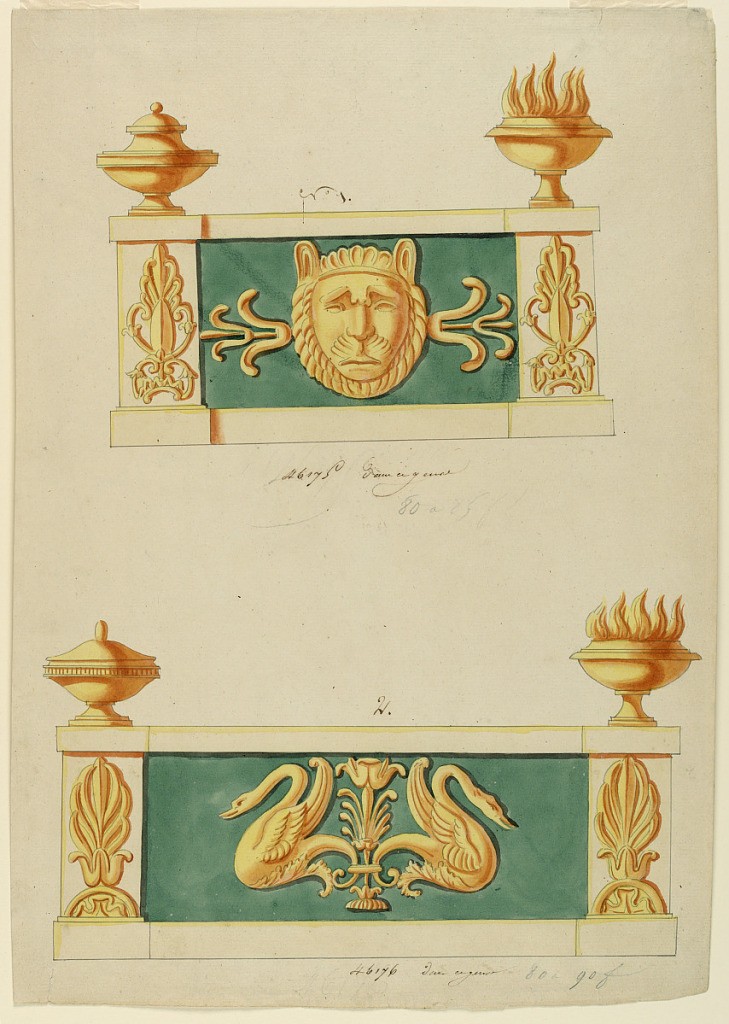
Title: Design for two andirons
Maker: Lefebvre Manufactory, Tournai
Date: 1800–1825
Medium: Brush and yellow, green, red, black watercolor, graphite, on cream laid paper
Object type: Drawing
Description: Above: center panel with a lion mask flanked by pilasters decorated with palmette motif. On top, lowered bowl at left; footed flaming bowl at right.
Below: center panel shows opposing fantastic swans flanking a floral motif. Palmettes at either end. On top, lowered bowl at left; footed flaming bowl at right.